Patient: sex M, age 67
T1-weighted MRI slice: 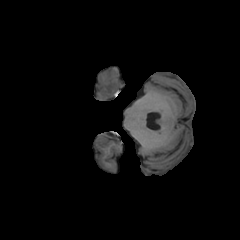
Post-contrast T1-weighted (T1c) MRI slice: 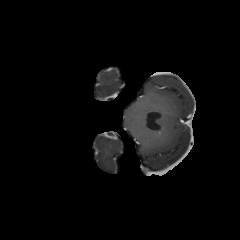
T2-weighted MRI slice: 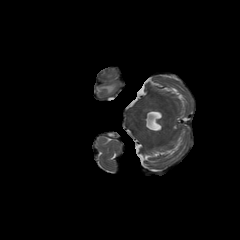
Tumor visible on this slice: yes
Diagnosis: Glioblastoma, IDH-wildtype
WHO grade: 4